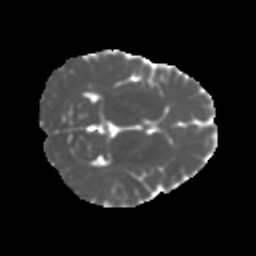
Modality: MD
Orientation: axial
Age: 9
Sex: male
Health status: ill
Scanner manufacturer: ge
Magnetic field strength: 3 T
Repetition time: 6.752 s
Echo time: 0.079 s